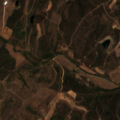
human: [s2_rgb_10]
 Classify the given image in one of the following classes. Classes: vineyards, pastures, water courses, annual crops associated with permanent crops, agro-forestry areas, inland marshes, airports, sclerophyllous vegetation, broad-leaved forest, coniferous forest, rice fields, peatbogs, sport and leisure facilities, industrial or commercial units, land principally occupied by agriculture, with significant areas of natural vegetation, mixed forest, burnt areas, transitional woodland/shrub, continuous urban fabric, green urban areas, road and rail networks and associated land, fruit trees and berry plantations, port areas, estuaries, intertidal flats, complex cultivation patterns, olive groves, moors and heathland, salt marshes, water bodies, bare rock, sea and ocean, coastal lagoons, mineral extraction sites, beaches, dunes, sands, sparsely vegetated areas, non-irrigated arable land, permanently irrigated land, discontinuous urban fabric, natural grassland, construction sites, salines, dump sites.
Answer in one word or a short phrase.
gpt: complex cultivation patterns, land principally occupied by agriculture, with significant areas of natural vegetation, broad-leaved forest, sclerophyllous vegetation, transitional woodland/shrub